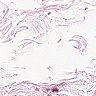
Metastatic tissue present: no